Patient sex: M
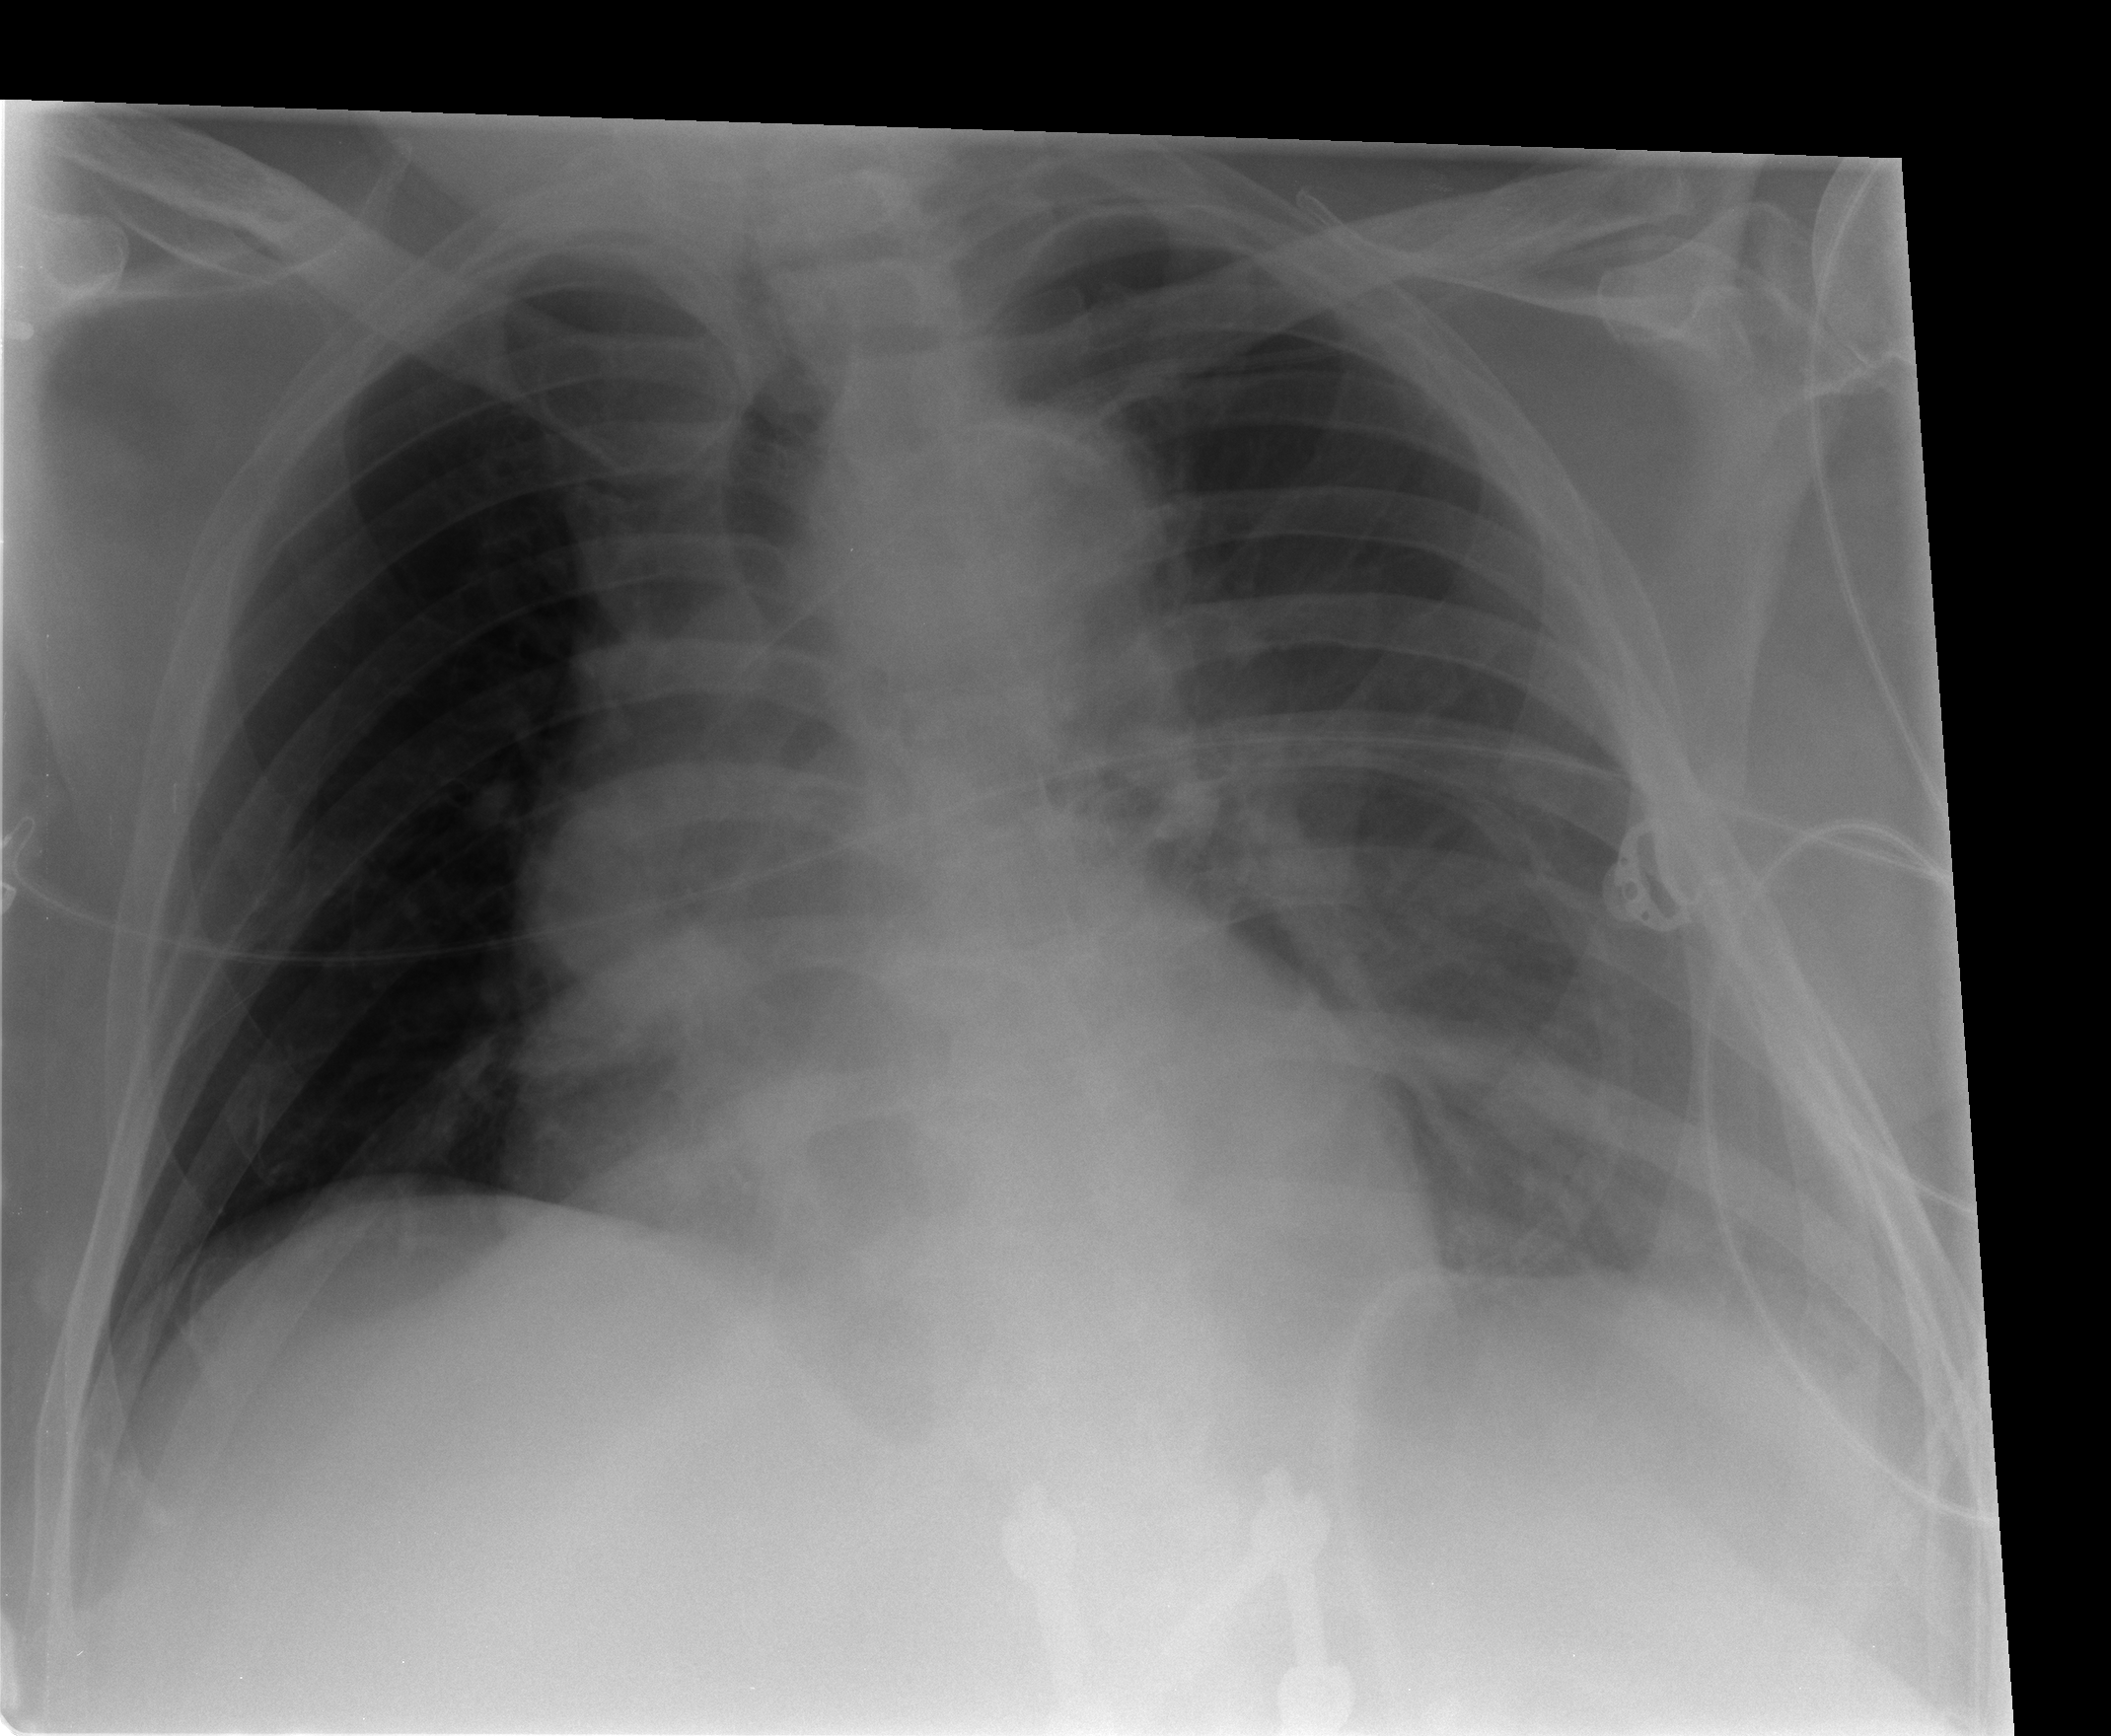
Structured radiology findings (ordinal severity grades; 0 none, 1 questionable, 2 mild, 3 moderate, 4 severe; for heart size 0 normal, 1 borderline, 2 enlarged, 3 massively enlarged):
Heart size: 2
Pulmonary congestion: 0
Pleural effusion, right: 0
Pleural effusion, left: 3
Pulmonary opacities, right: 0
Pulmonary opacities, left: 0
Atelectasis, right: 0
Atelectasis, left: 2